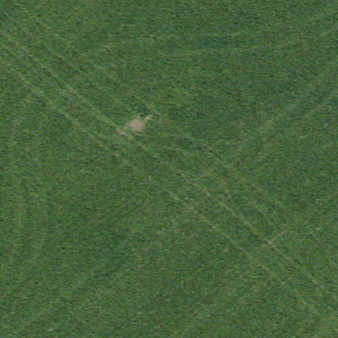
Label: other